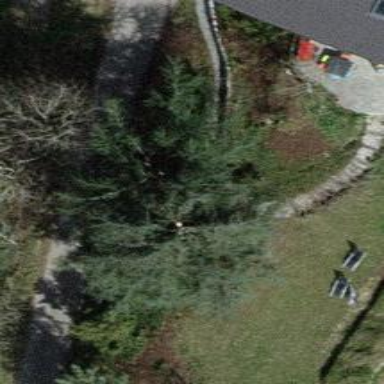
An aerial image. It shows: Evergreen tree with needle-leaved leaves.